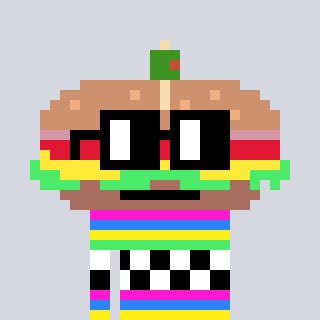
a pixel art character with square black glasses, a sandwich-shaped head and a bluegrey-colored body on a cool background